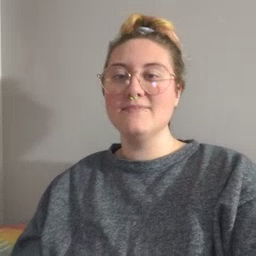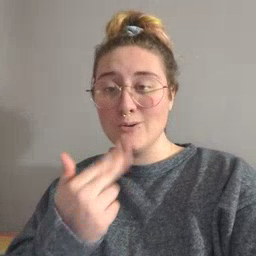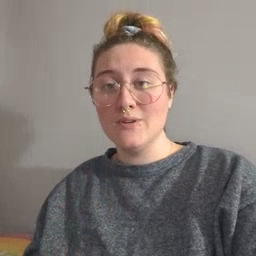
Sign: cute